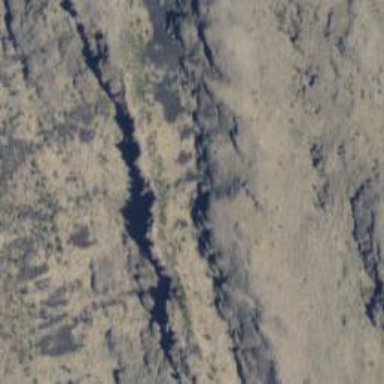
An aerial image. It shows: Cliff in nature.